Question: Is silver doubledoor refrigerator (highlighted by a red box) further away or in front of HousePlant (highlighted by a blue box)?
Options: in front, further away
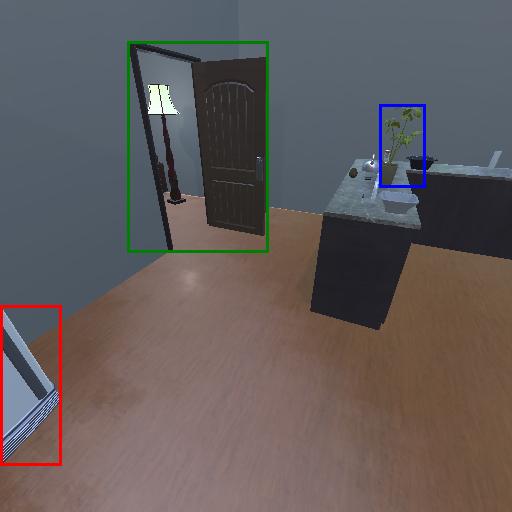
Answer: in front